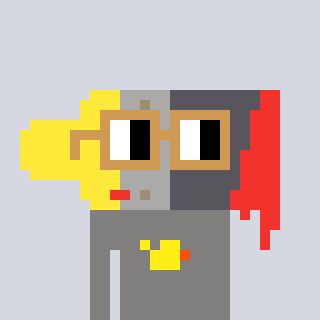
a pixel art character with square brown glasses, a paintbrush-shaped head and a bluegrey-colored body on a cool background